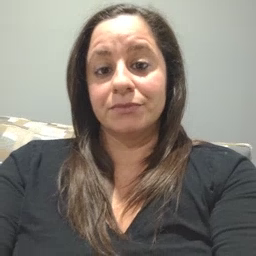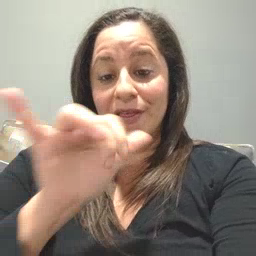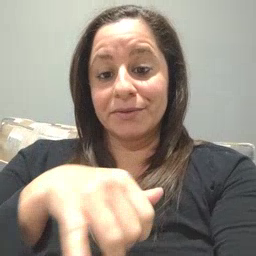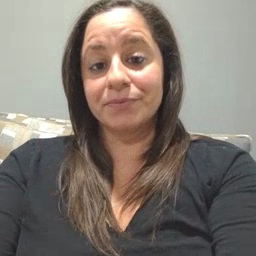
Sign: that